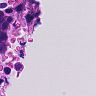
Metastatic tissue present: yes